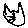
Label: cat